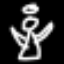
Label: angel